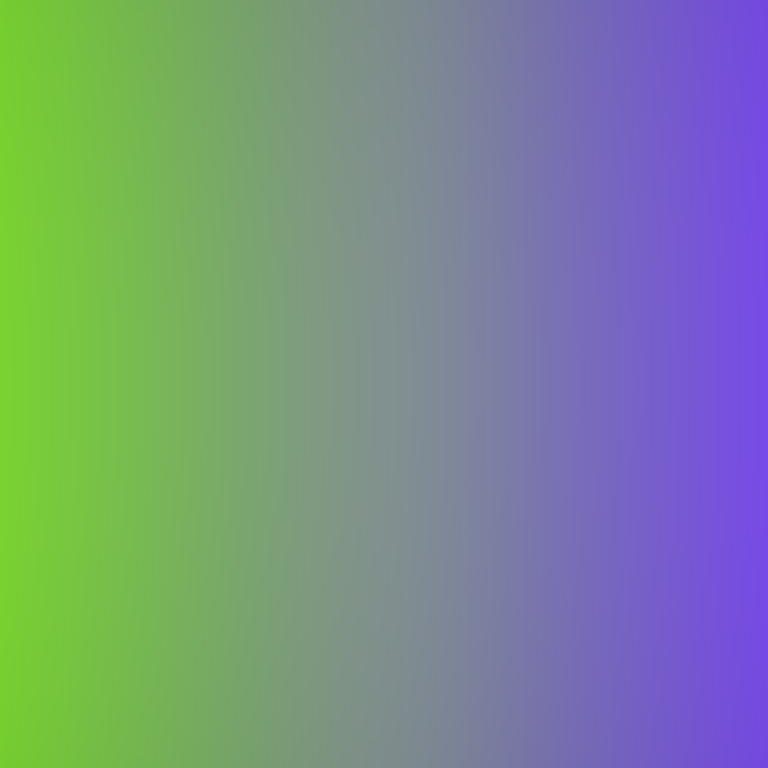
Abstract light effect, smooth gradient from vibrant green to deep purple, calm atmosphere, soft blend, no room, no furniture, no objects.